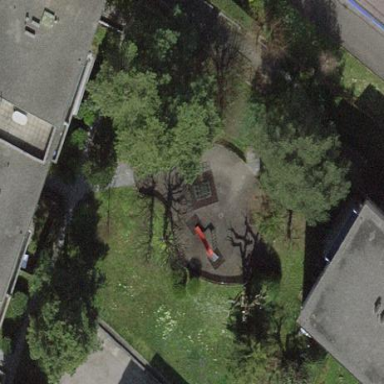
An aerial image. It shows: Playground area for leisure land.